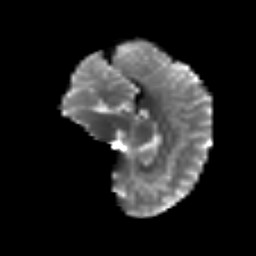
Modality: T2w
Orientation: sagittal
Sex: female
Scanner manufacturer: siemens
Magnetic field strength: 3 T
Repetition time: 5 s
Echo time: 0.071 s